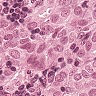
Metastatic tissue present: yes